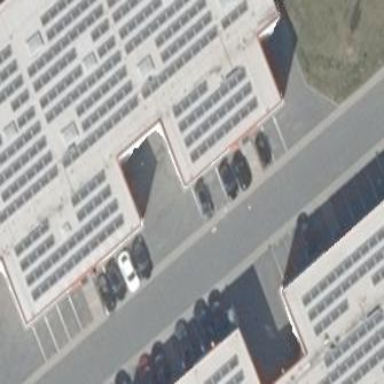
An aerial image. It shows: Industrial building with flat roof.